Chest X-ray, PA view. Patient: 56 years old, sex M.
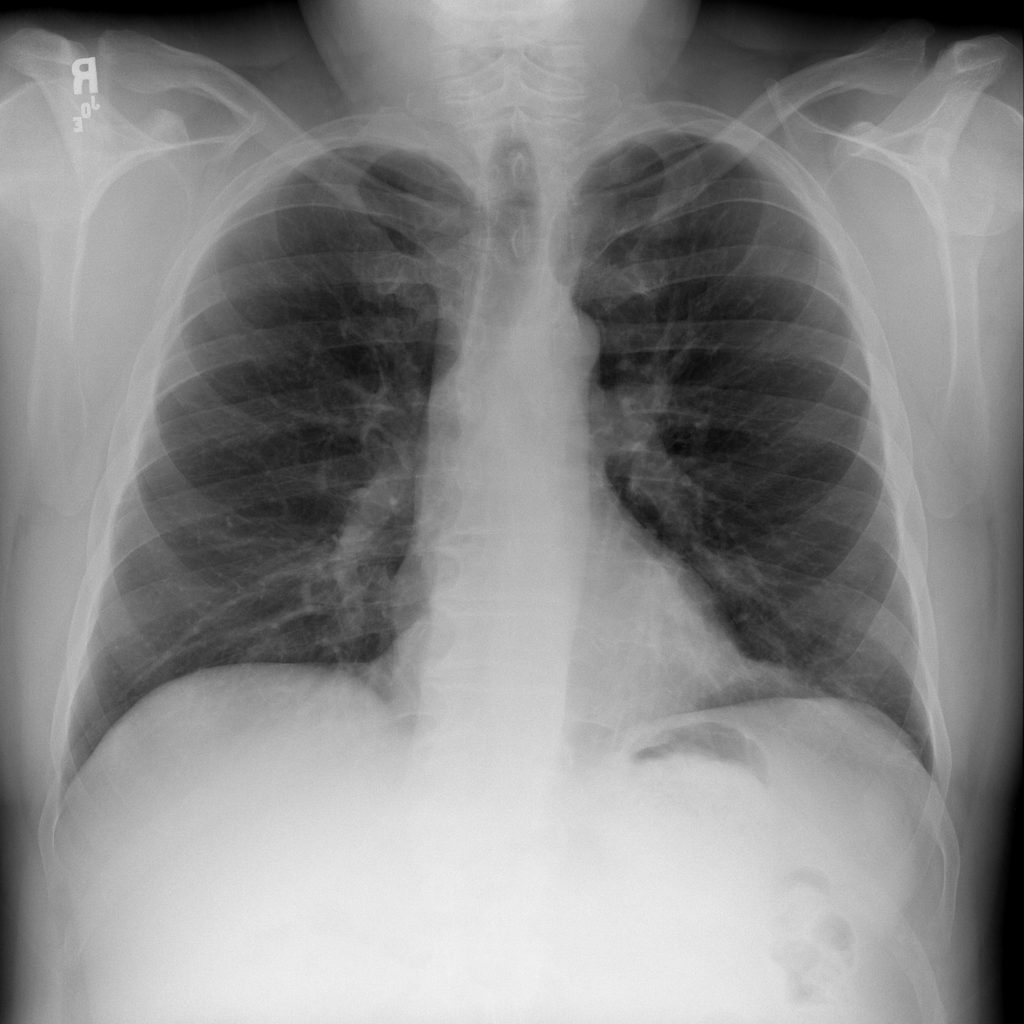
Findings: No Finding